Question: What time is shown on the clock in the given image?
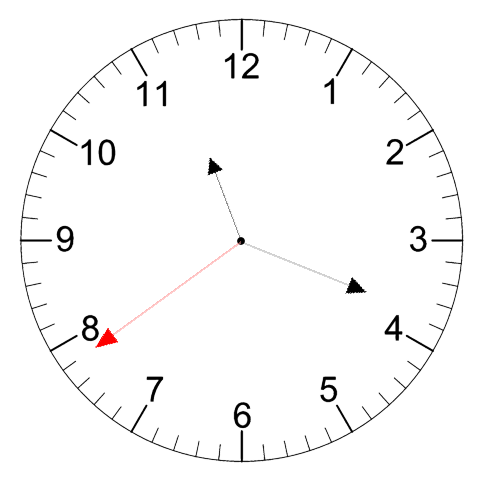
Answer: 11:18:39